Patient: sex F, age 27
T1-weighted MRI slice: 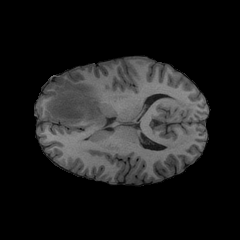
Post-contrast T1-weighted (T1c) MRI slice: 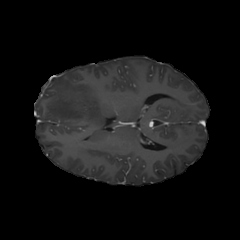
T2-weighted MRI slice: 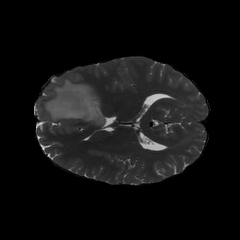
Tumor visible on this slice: yes
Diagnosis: Astrocytoma, IDH-mutant
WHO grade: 4